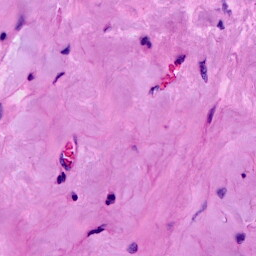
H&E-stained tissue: Breast